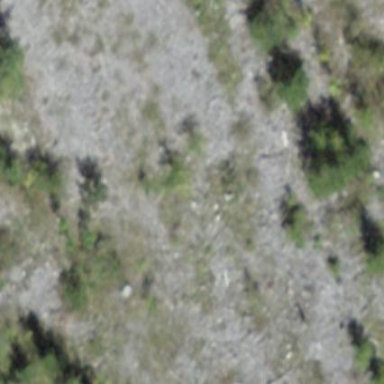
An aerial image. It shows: Natural scree.